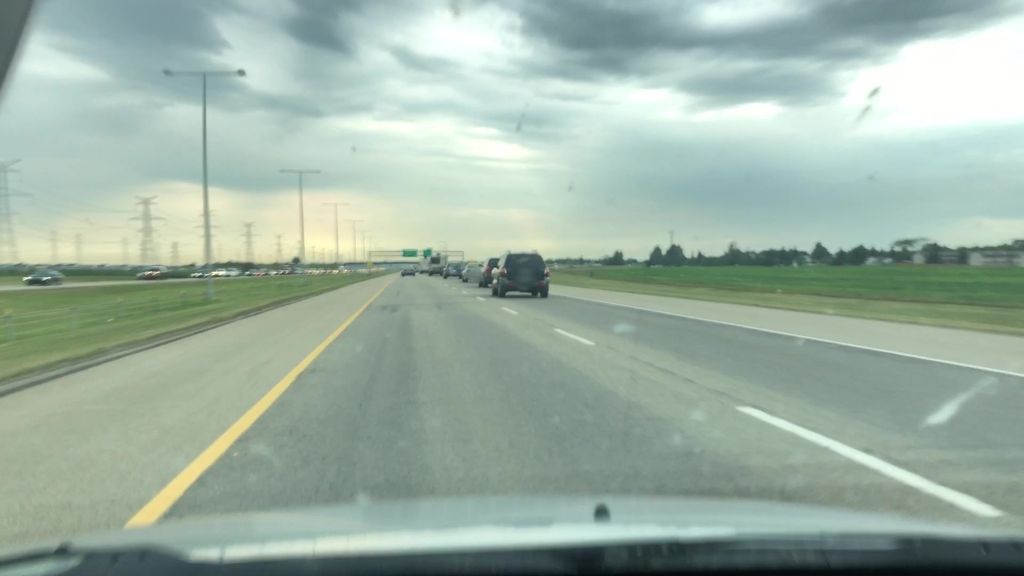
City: edmonton